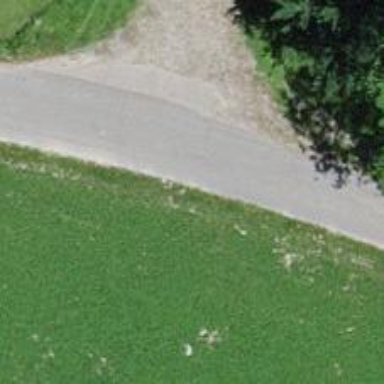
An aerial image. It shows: Unclassified paved road with grade 1 tracktype.